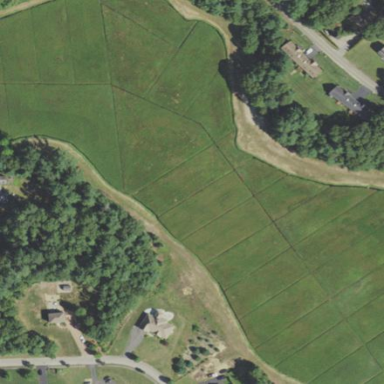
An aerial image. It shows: Farmland next to wetland area.